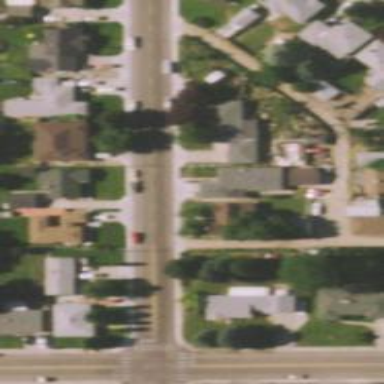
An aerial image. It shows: Alleyway designated as service road.